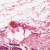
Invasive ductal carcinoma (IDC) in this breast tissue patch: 0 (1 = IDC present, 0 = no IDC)